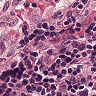
Metastatic tissue present: no